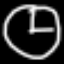
Label: clock